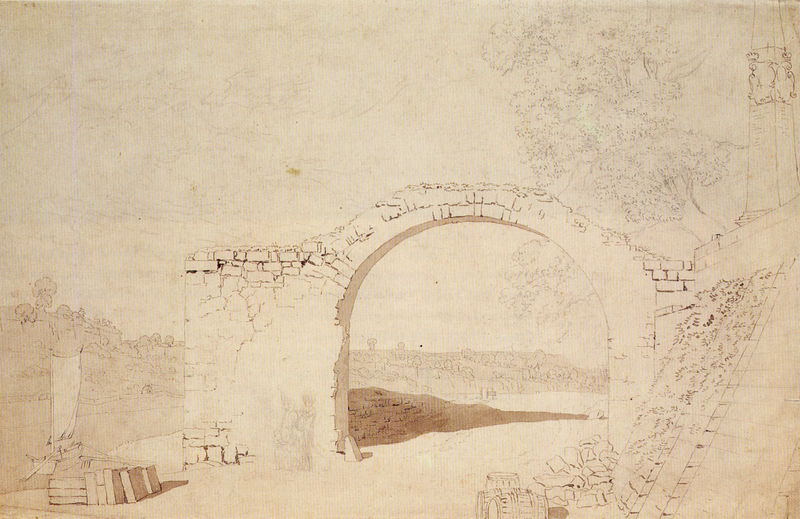
Titel: Straße an der Elbe mit verfallenem Torbogen
Künstler: Caspar David Friedrich
Standort: Hamburg
Institution: Kunsthalle
Schlagwörter: baum, berg, blätter, feder, himmel, laub, schatten, weiß, aquarell, bäume, fluss, gelb, landschaft, stadt, ufer, braun, grau, hell, hintergrund, holz, licht, orange, pfeiler, schwarz, skizze, strasse, säule, tür, zeichnung, ausblick, gebäude, haus, weg, wiese, beige, alt, wand, architektur, blass, stein, steine, hügel, strauch, wind, brücke, büsche, gebüsch, kirche, sonne, land, krone, rosa, wald, zart, boot, ruder, rund, turm, schiff, segel, segelboot, papier, bogen, italien, kisten, ort, vedute, studie, fahne, flagge, abhang, berge, gebirge, wüste, mauer, ziegel, farbe, hecke, monochrom, türe, sepia, rundbogen, böschung, romantik, detail, durchgang, tor, umriss, verfall, eingang, fugen, laviert, tusche, ruine, antike, burg, durchblick, torbogen, linie, denkmal, mauerwerk, abbruch, kontur, druck, schwarzweiss, stich, lithografie, wässrig, bleistift, ruinen, fass, entwurf, kohlezeichnung, bleistiftzeichnung, rom, stück, gemäuer, portal, stadttor, kaputt, ziegelsteine, putz, verputzt, quader, leintuch, obelisk, schräge, zerstört, stadtmauer, platten, aquädukt, fässer, weise, lavierung, römisch, monument, backsteine, federzeichnung, baustelle, reiseskizze, steinquader, ziegelmauer, mauerstück, schlußstein, stele, skize, campagna, tiepolo, überreste, realität, röthel, papie, steinbogen, ferderzeichnung, mauer7, mörtel, naturtreu, verwittert, rest, torogen, tir, mauerruine, skizze hell brücke, obelis, lavert, wiesefluss